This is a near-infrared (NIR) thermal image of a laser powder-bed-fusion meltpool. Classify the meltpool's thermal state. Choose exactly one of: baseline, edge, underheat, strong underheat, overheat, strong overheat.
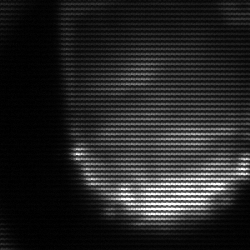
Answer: edge